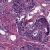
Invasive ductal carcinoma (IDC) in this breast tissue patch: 0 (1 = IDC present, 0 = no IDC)